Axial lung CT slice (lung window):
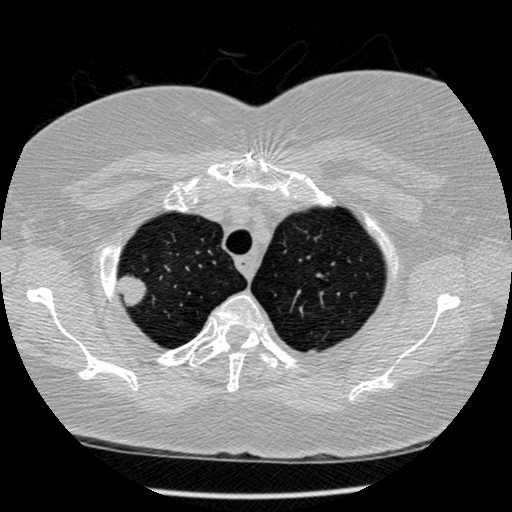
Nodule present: yes
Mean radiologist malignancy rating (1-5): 4.5